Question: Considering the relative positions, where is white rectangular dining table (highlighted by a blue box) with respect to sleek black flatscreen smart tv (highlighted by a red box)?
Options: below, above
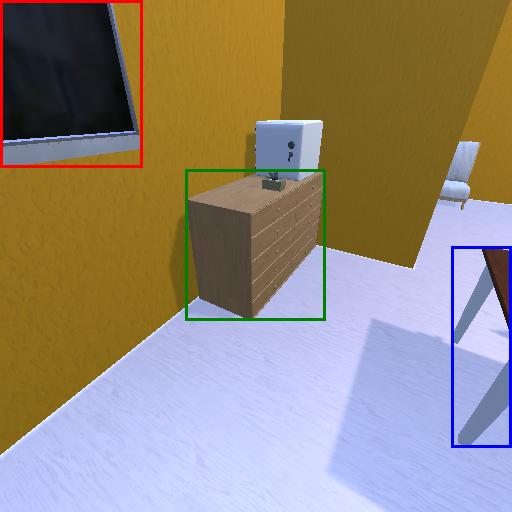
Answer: below